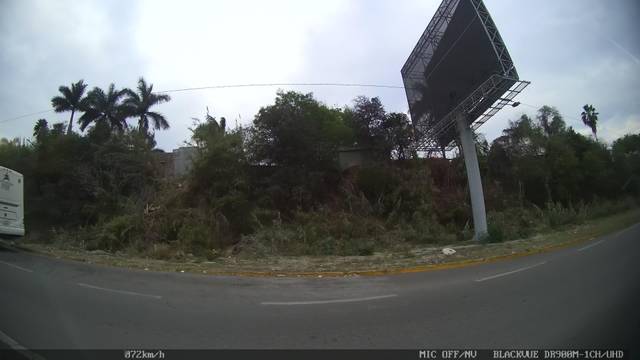
Region: Mexico
Coordinates: 25.686, -100.256